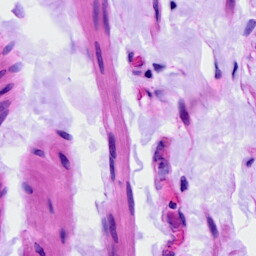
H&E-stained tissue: Ovarian